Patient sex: M
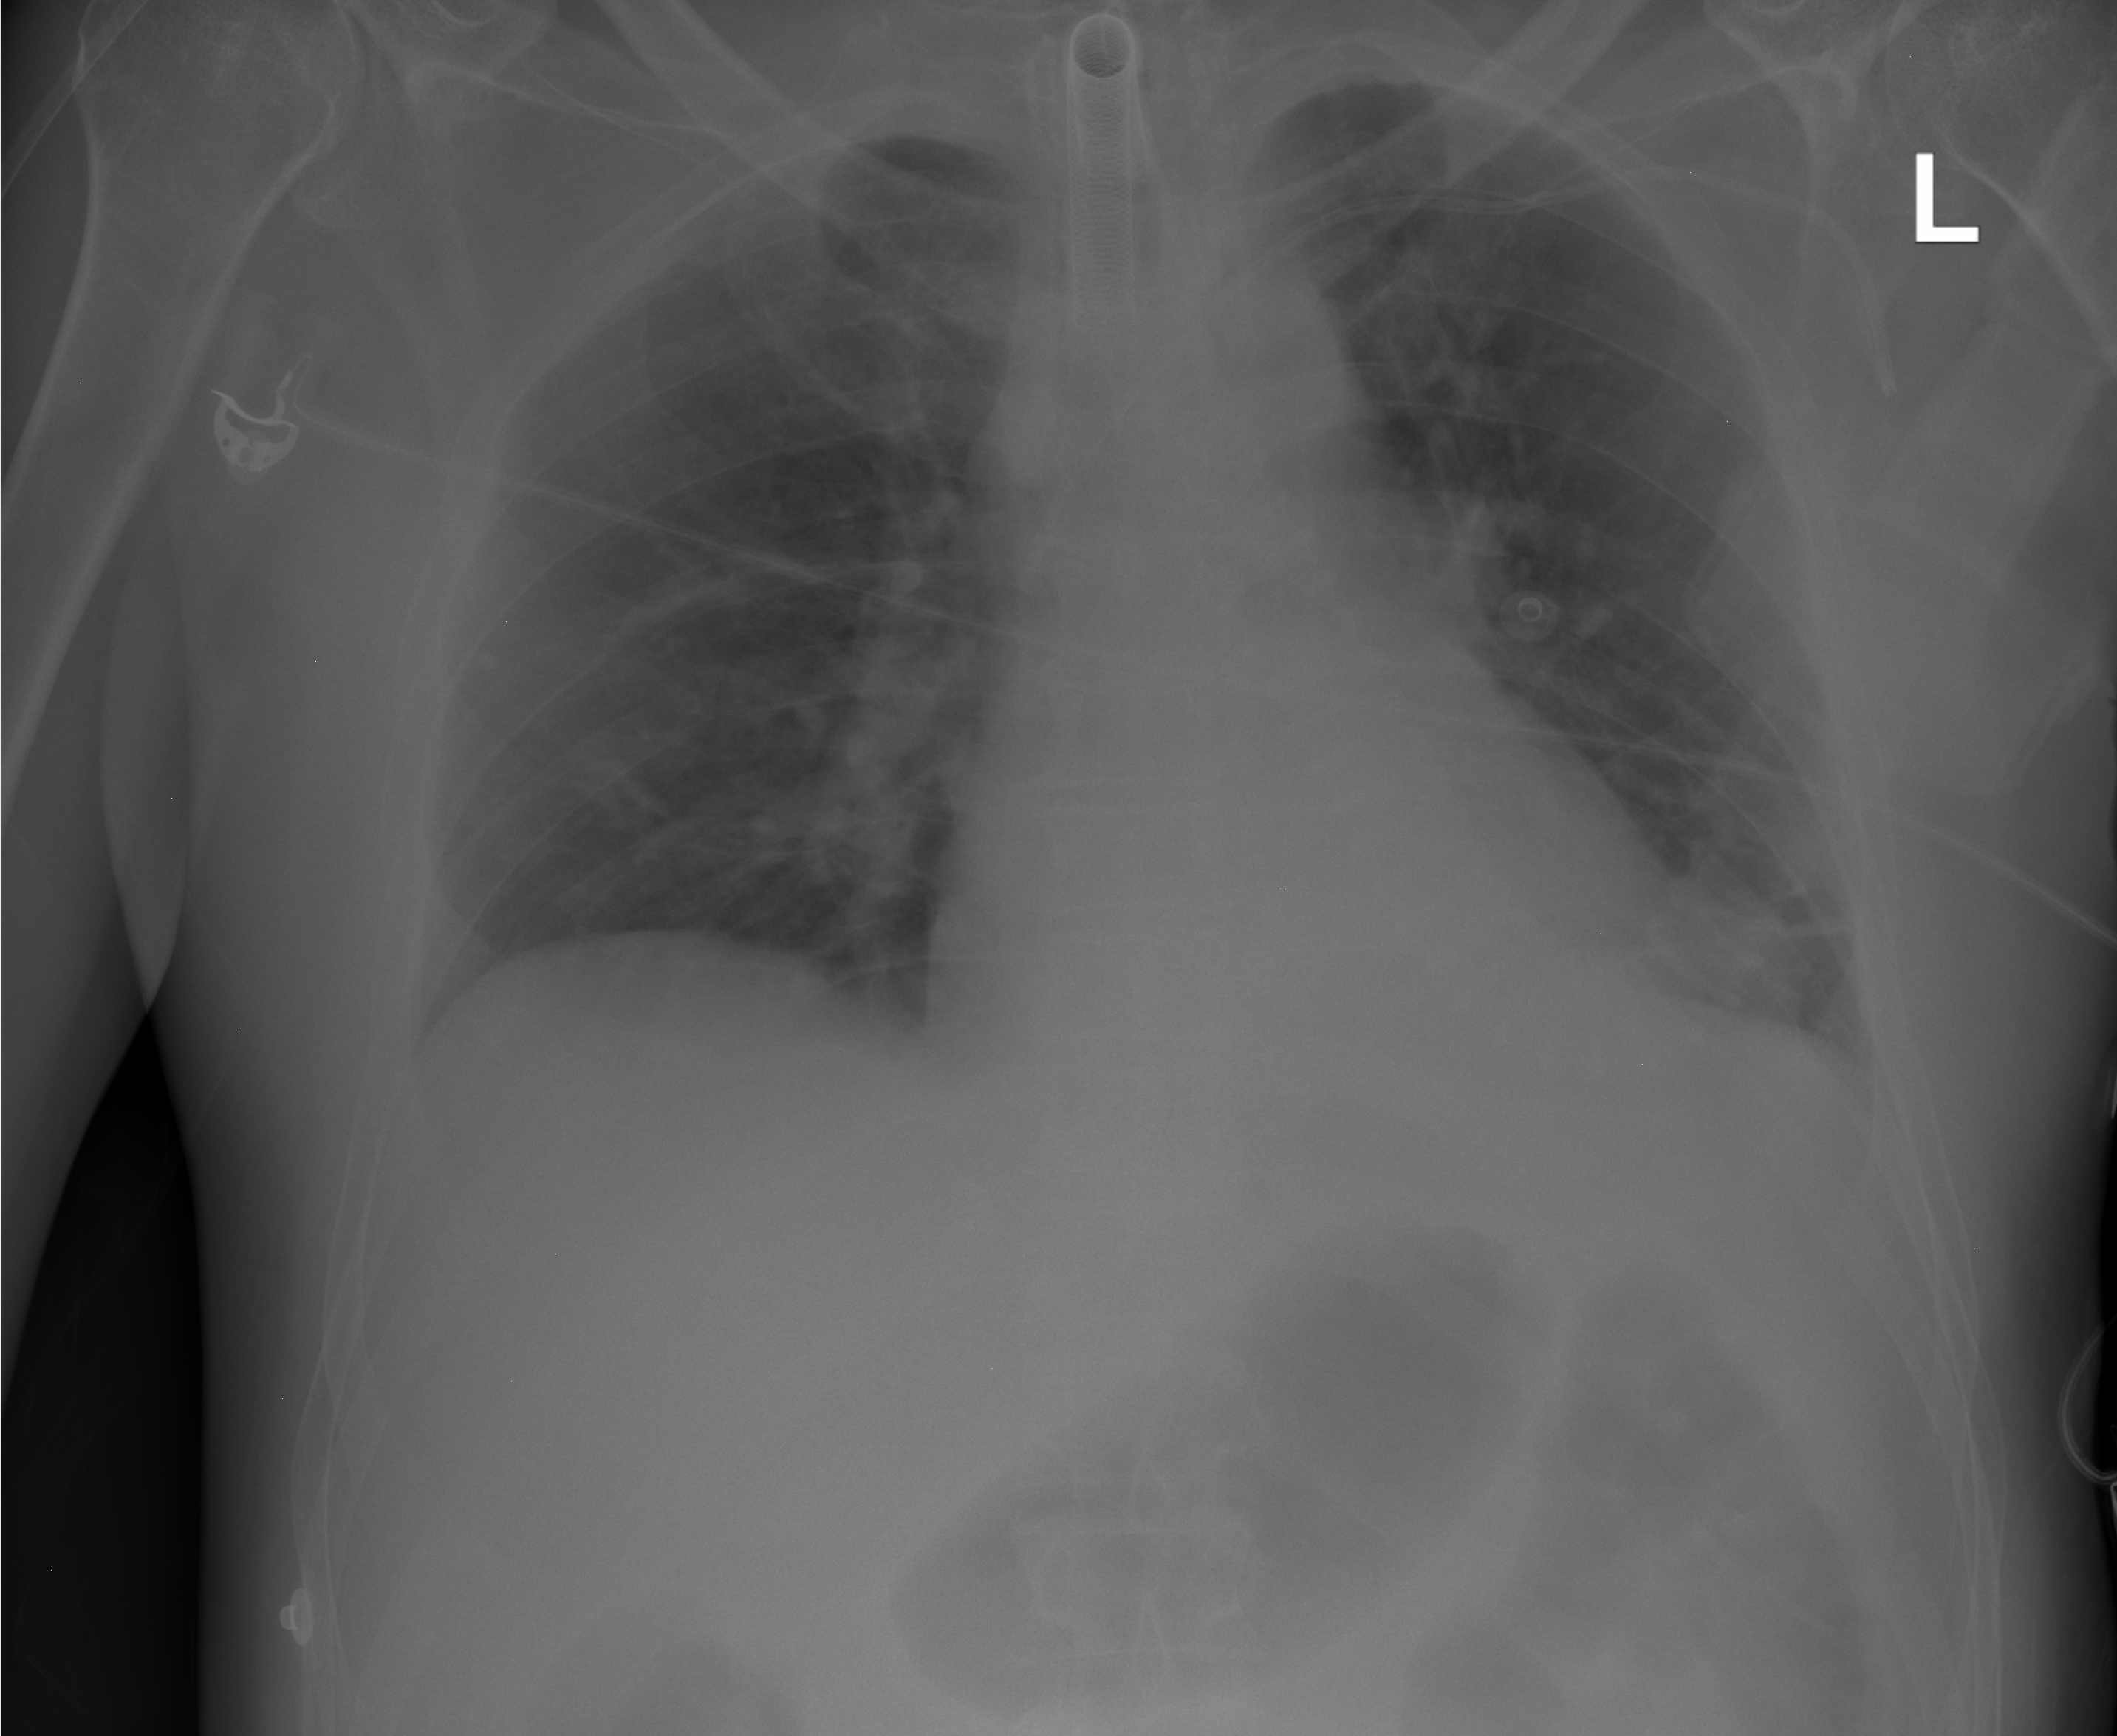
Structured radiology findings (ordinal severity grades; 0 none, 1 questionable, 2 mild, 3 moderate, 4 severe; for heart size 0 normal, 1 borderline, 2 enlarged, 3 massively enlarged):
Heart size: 0
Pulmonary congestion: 0
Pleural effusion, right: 0
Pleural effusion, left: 0
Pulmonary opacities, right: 0
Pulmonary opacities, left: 0
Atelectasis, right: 0
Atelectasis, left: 1